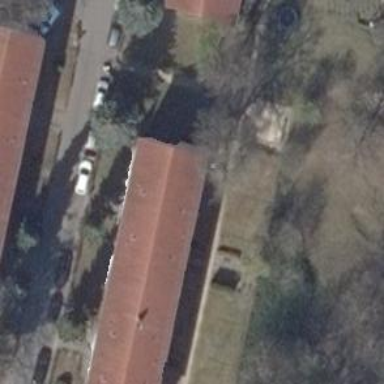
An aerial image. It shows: Gabled roof on building that houses apartments.